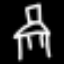
Label: chair